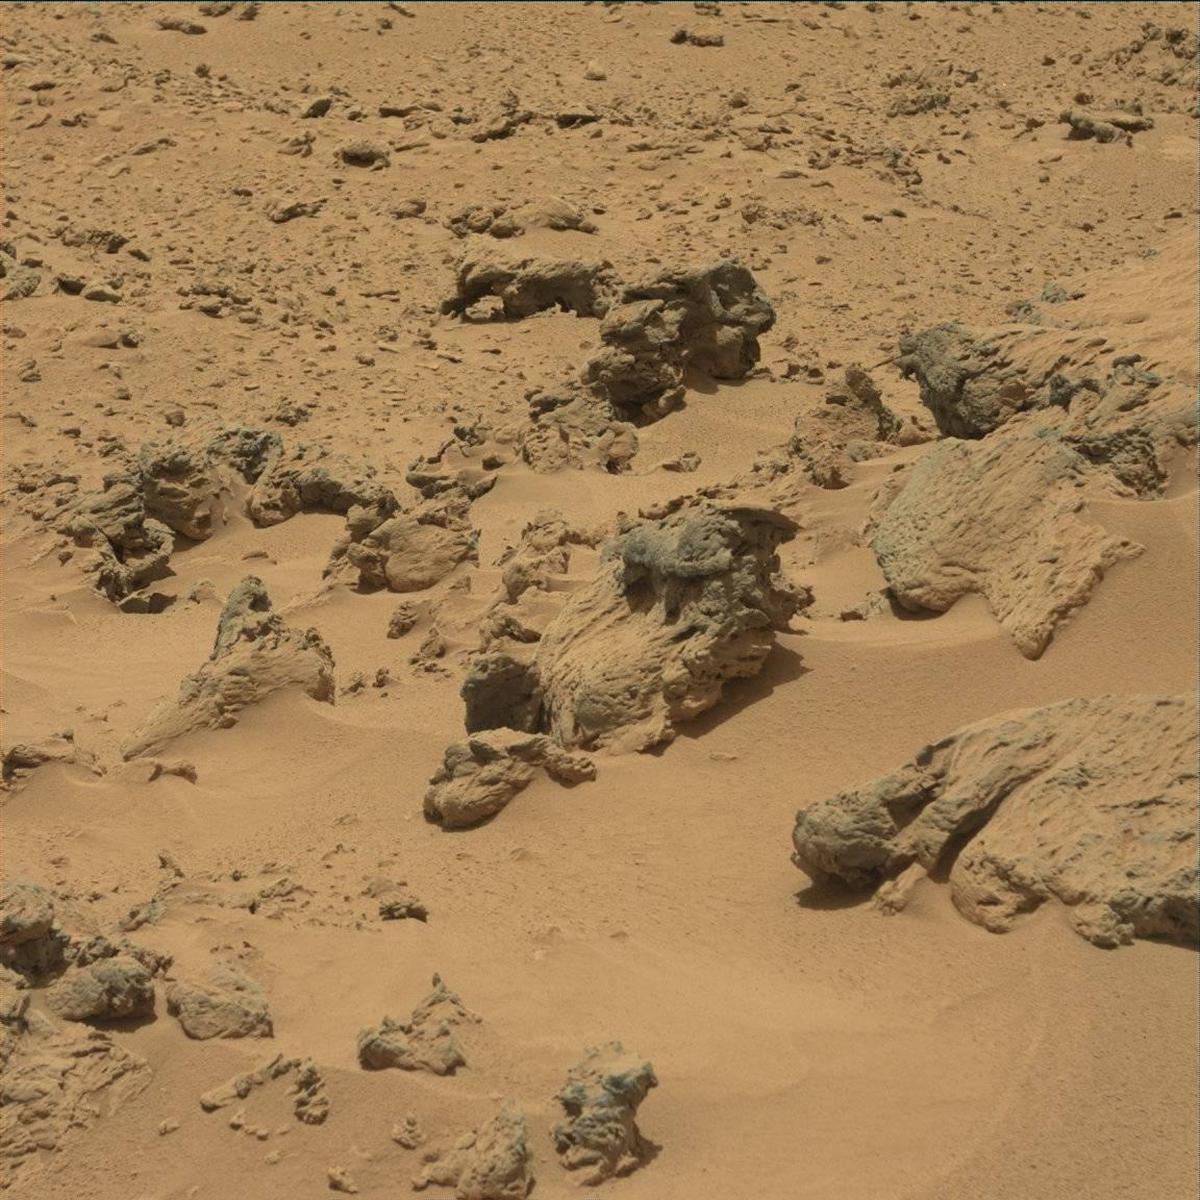
Terrain classes present: Bedrock, Rock, Sand / Soil